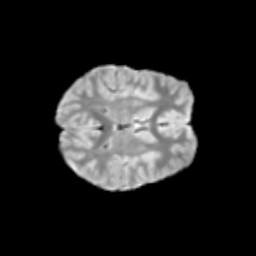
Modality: T2w
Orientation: axial
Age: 11
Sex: female
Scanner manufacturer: siemens
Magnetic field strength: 3 T
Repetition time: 3.8 s
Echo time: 0.07 s